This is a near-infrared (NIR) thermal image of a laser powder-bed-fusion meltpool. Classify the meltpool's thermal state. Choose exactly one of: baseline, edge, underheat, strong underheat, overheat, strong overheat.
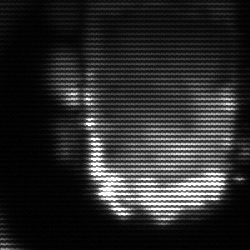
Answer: baseline